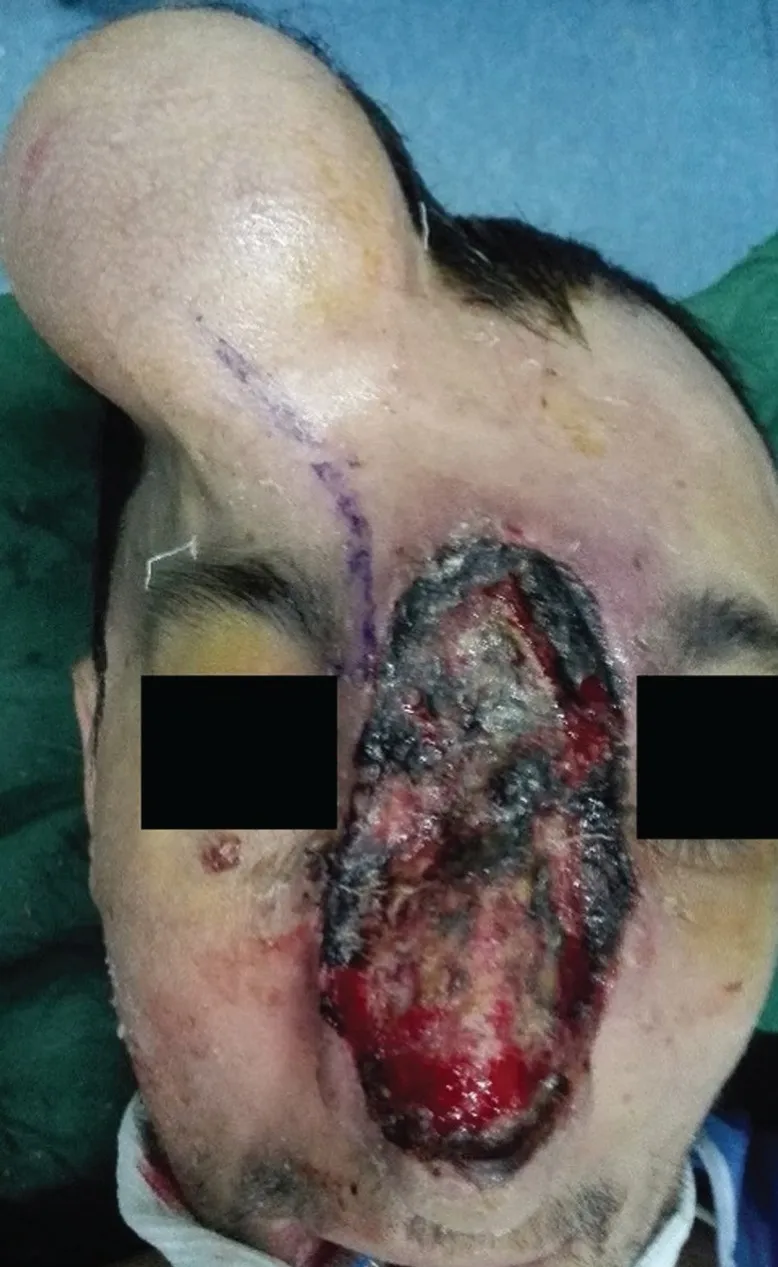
AVM excised.
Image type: medical_photograph (other_medical_photograph)